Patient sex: F
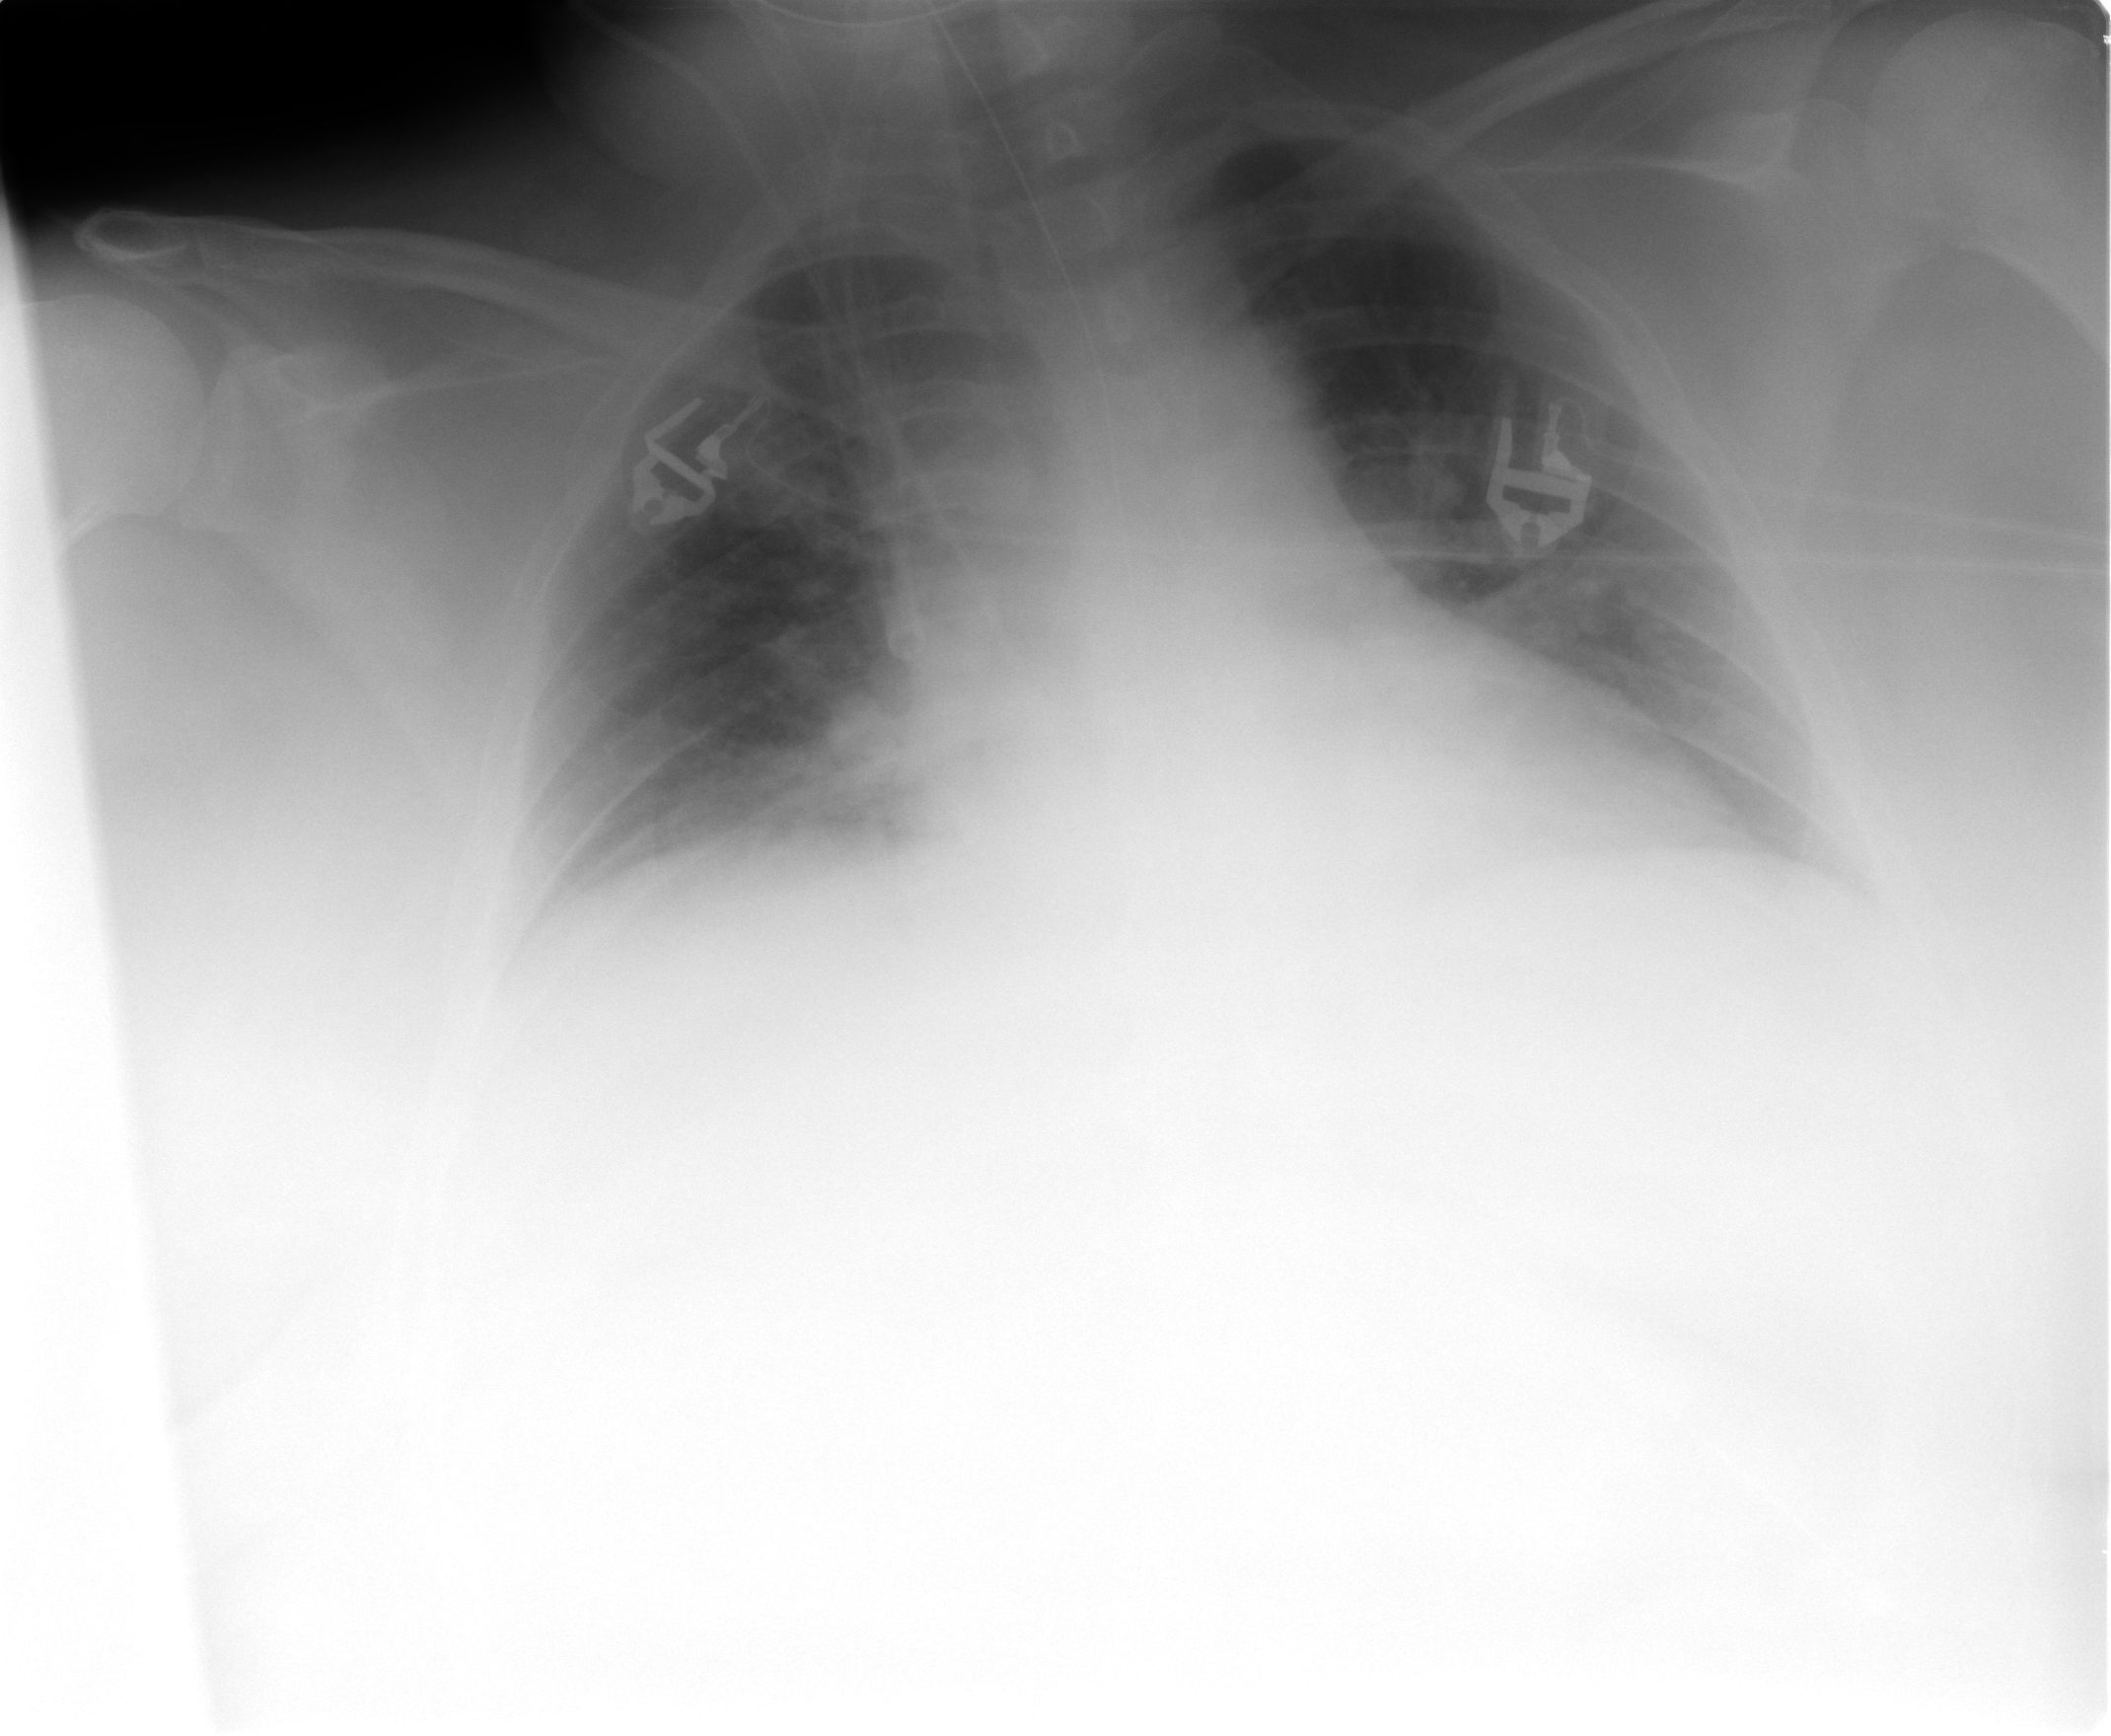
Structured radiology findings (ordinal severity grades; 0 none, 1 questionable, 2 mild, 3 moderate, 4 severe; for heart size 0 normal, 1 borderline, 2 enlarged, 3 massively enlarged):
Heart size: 2
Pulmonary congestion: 2
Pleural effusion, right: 0
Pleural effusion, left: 0
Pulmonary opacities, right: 2
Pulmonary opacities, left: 1
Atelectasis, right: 2
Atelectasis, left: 2